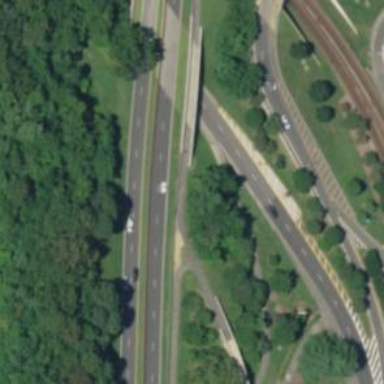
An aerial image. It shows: Asphalt motorway.